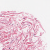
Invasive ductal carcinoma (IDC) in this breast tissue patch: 0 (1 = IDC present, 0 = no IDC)